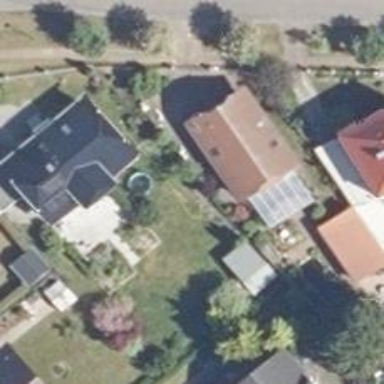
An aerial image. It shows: Detached building with half-hipped roof.